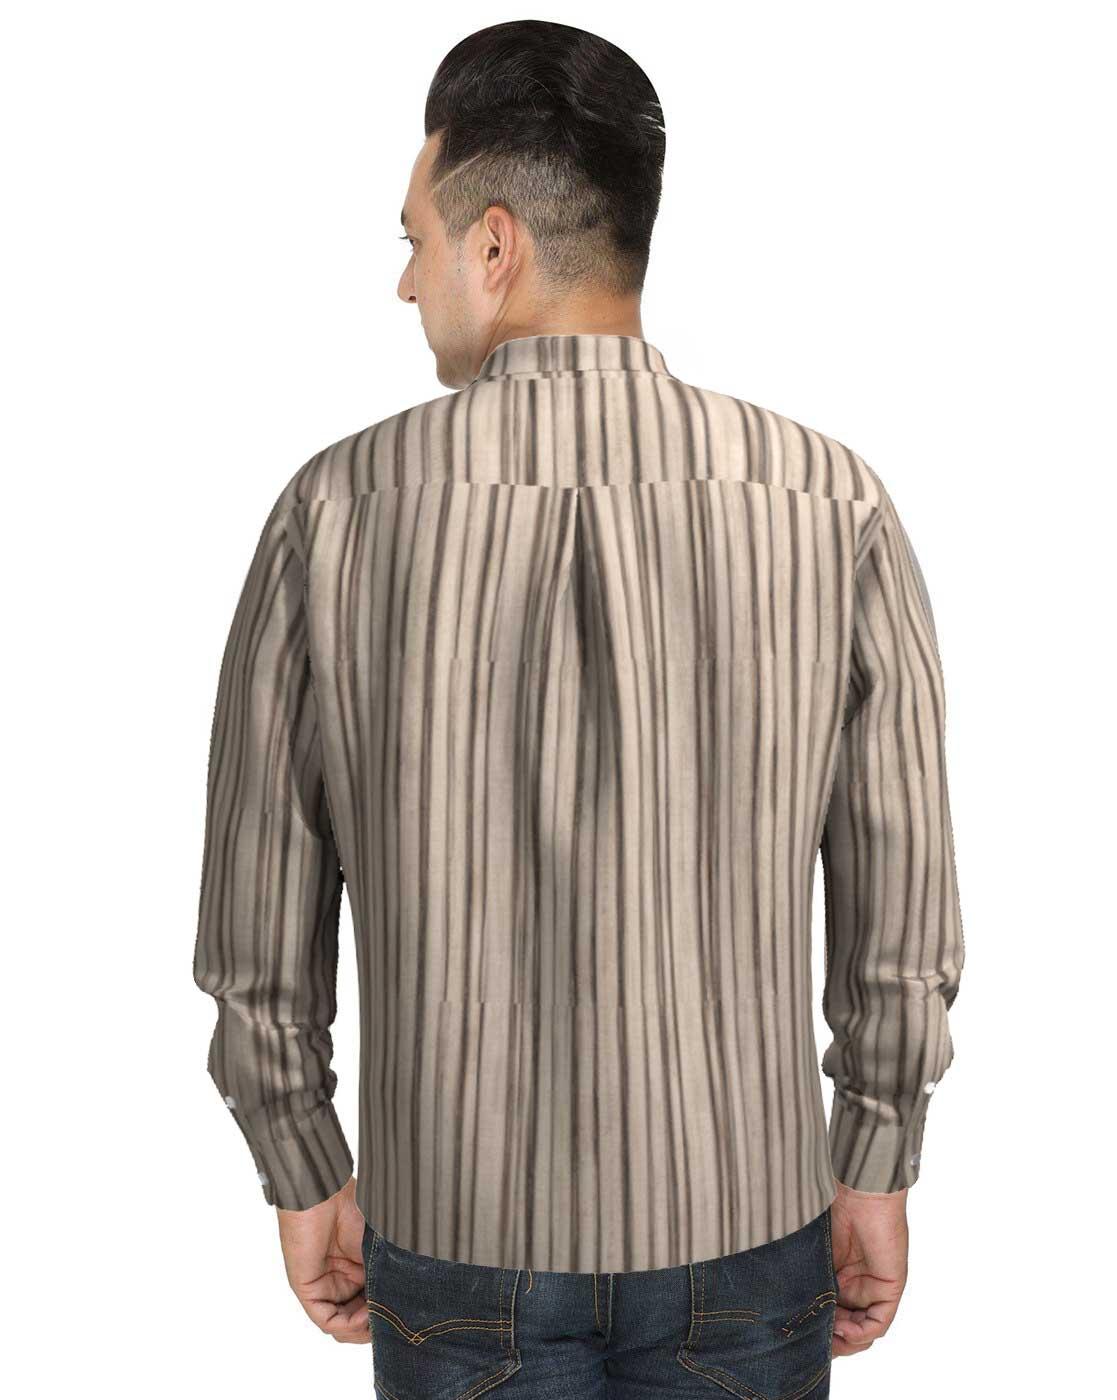
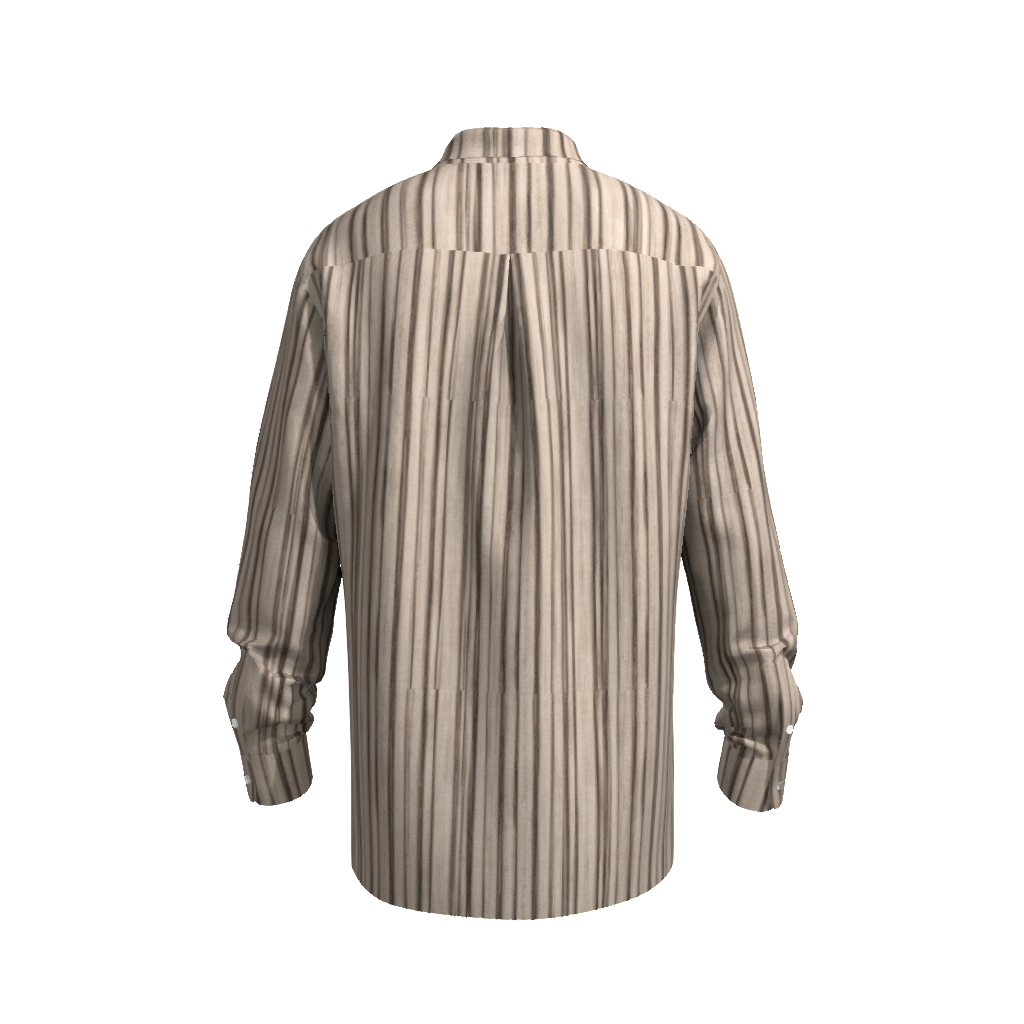
Clothing description: beige multi stripe button up tee